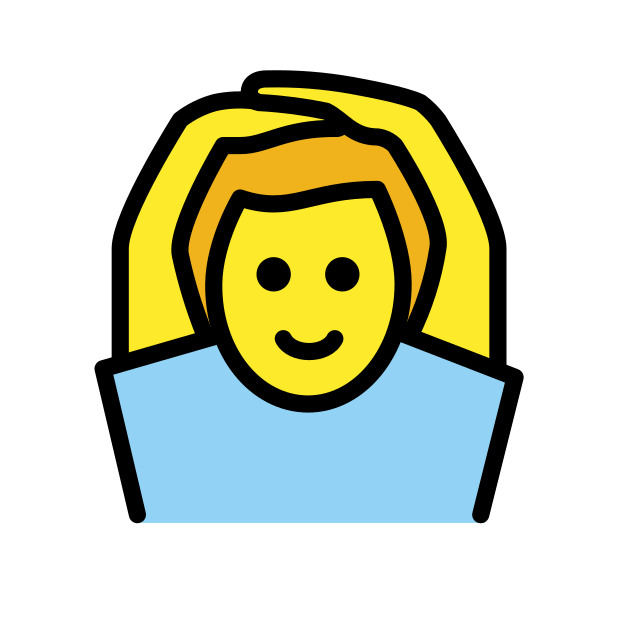
man gesturing OK